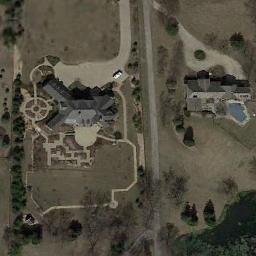
Label: residential